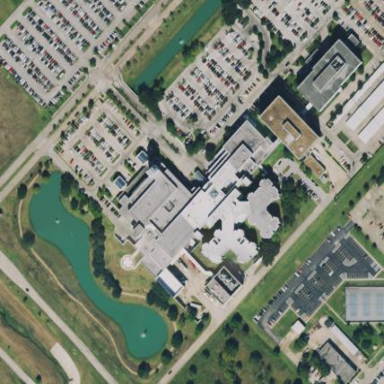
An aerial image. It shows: Healthcare facility identified as hospital.